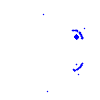
Particle: electron